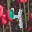
Label: 4